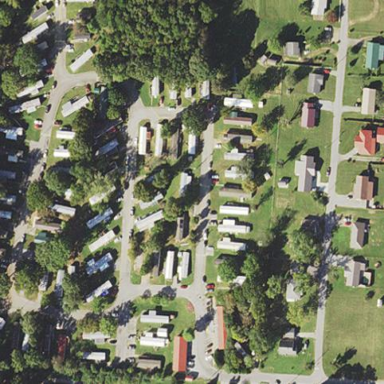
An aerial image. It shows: Residential area designated as trailer park.